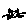
Label: cat